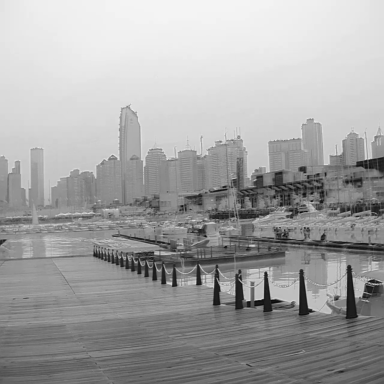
There are six objects shown in the infrared image, including five sailboats, and a canoe.